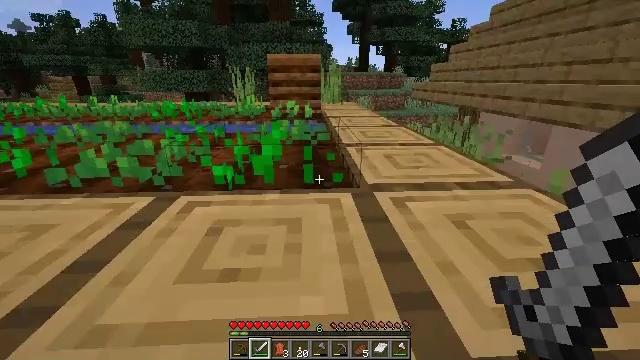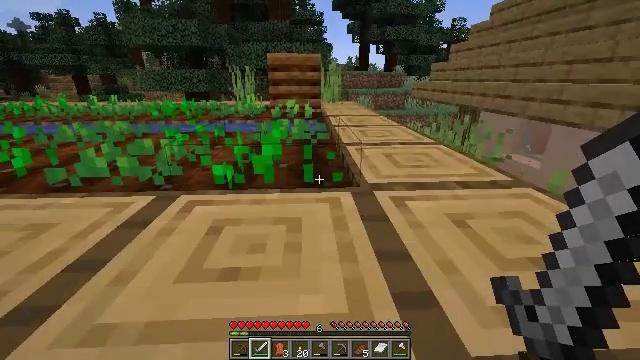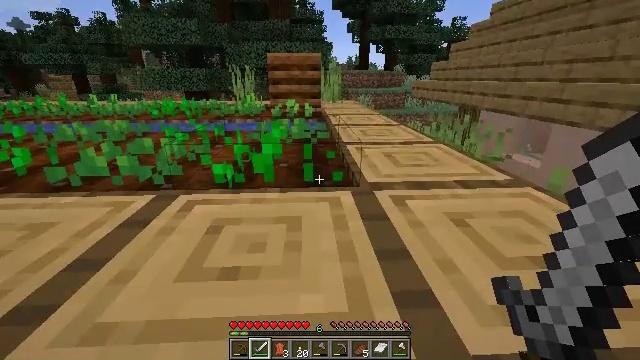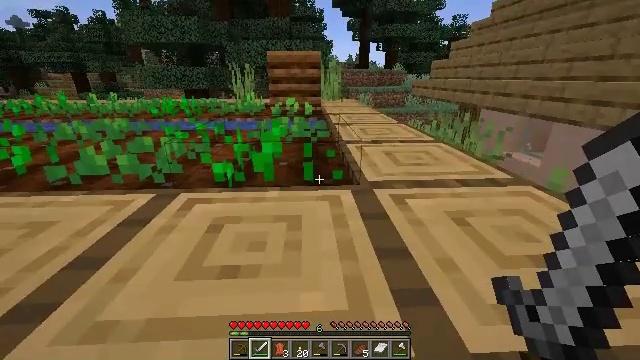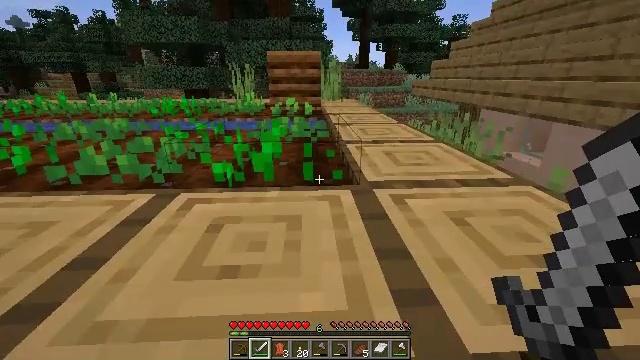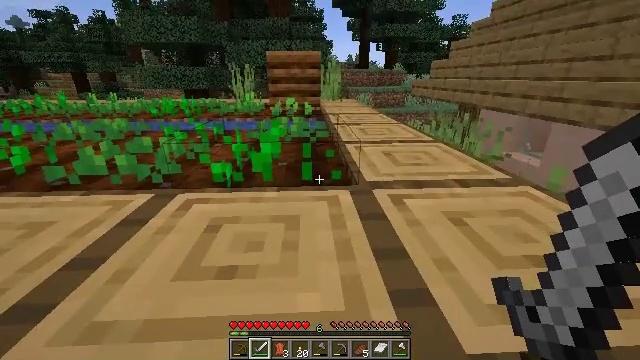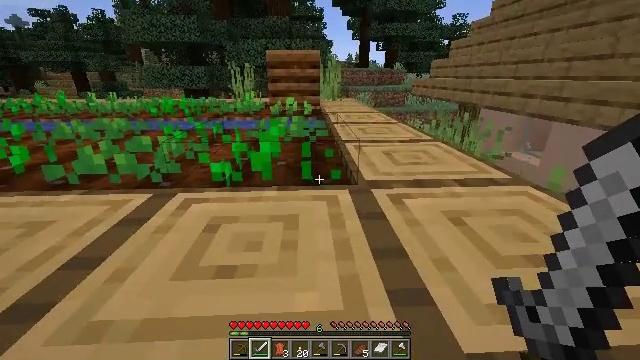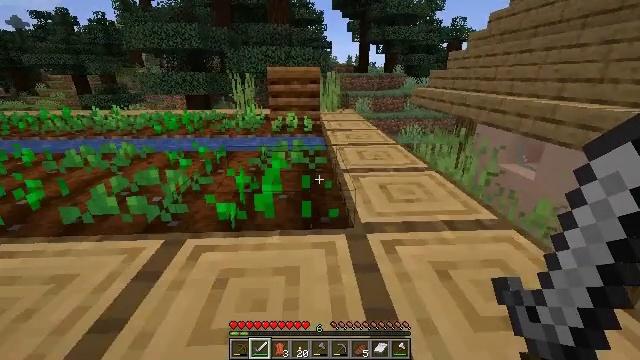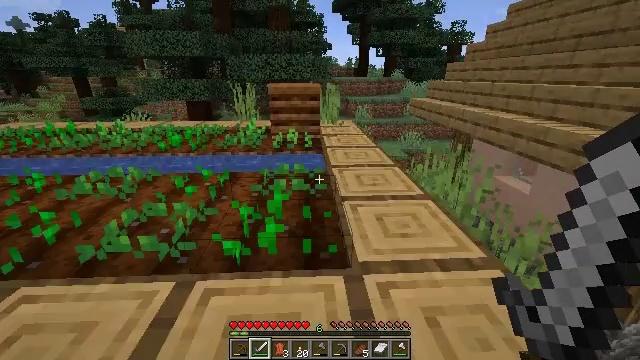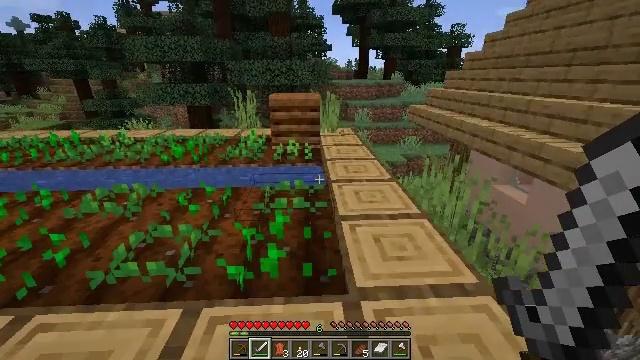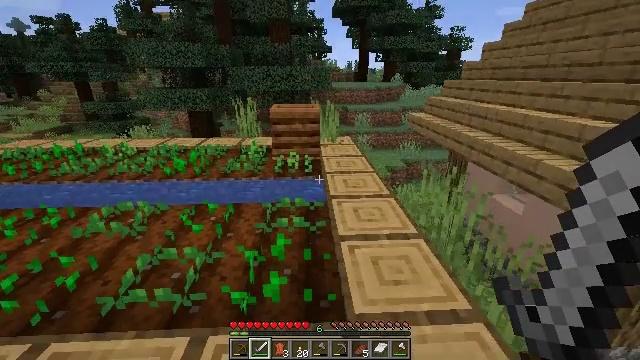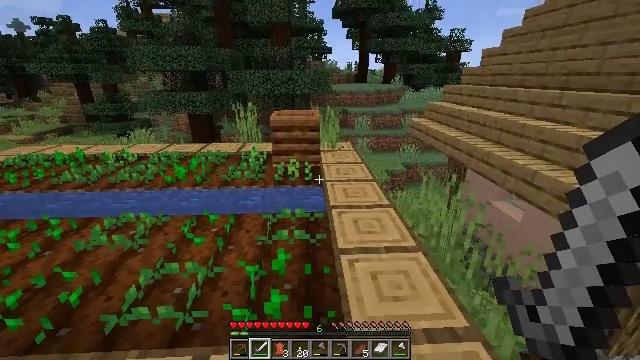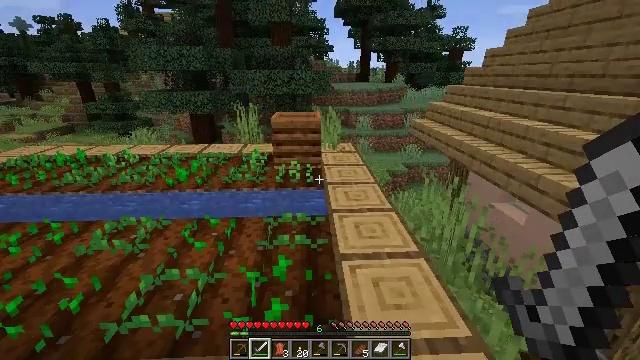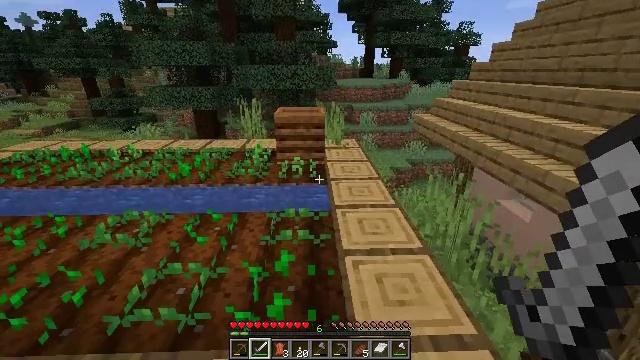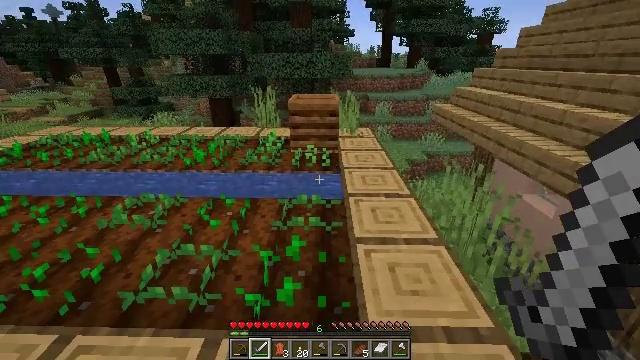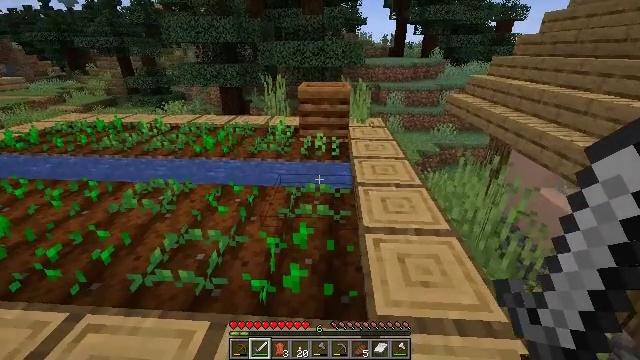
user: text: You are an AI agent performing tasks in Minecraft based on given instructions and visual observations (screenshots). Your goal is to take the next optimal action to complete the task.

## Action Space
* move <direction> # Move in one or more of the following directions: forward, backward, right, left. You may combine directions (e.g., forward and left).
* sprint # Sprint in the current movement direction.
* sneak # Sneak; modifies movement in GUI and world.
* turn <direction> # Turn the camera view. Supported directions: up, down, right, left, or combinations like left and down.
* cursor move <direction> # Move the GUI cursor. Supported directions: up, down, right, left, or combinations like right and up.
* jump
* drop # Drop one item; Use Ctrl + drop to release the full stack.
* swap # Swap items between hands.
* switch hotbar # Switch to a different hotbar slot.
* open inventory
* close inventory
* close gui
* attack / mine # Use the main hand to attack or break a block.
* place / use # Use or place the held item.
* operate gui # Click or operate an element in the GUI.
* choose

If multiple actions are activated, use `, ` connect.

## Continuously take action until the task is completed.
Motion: motion action
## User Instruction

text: Harvest hay blocks from the village.
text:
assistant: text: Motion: no_op
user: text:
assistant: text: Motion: no_op
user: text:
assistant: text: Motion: no_op
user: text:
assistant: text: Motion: move forward
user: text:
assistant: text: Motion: move forward
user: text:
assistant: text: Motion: move forward
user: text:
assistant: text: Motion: move forward, jump
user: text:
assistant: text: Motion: move forward, jump
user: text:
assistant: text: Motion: move forward, jump
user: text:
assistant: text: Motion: move forward, jump
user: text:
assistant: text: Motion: move forward, jump
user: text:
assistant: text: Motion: no_op
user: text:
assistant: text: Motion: no_op
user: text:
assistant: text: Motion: turn left and down
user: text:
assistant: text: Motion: turn left and down
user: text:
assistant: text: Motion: turn left
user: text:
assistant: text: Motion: turn left
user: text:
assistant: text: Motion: turn left
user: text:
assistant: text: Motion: turn left and down
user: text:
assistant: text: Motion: turn left and down
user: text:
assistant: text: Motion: turn left
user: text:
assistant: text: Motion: turn left
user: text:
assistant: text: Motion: turn left and down
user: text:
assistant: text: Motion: turn left
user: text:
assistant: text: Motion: no_op
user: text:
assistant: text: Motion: no_op
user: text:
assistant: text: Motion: no_op
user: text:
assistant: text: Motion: no_op
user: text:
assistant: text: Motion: no_op
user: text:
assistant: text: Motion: no_op